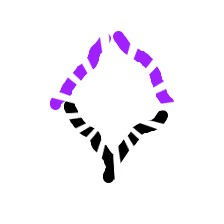
Shape: rhombus